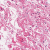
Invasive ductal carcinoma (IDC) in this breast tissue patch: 0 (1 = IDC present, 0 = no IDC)